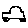
Label: car